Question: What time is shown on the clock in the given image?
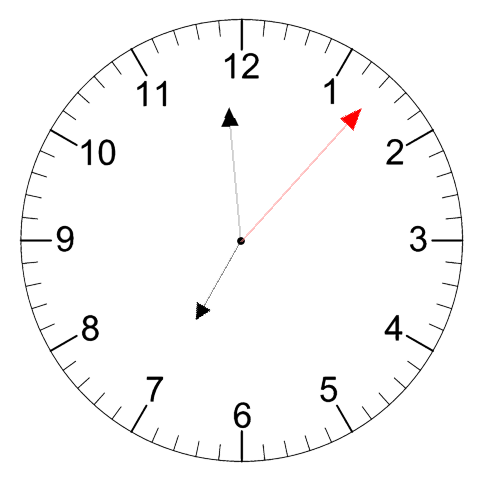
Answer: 06:59:07